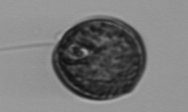
Label: Prorocentrum